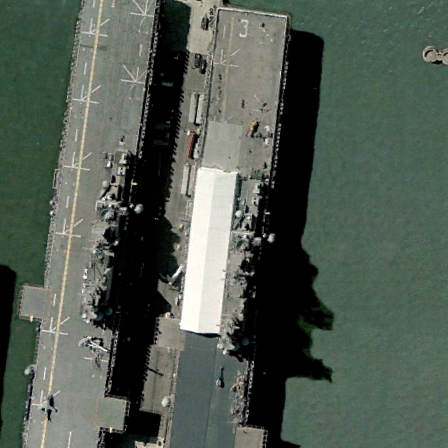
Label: assault